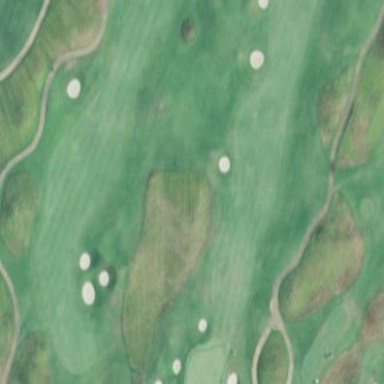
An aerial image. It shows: Golf fairway surrounded by grass.